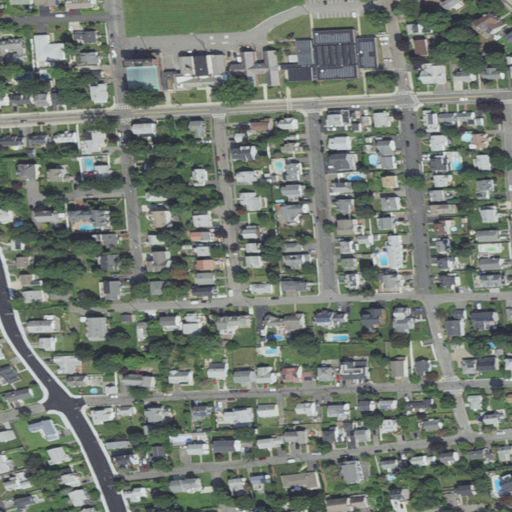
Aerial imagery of cliff(s) in Massachusetts named Squantum containing medium intensity development, high intensity development, and low intensity development